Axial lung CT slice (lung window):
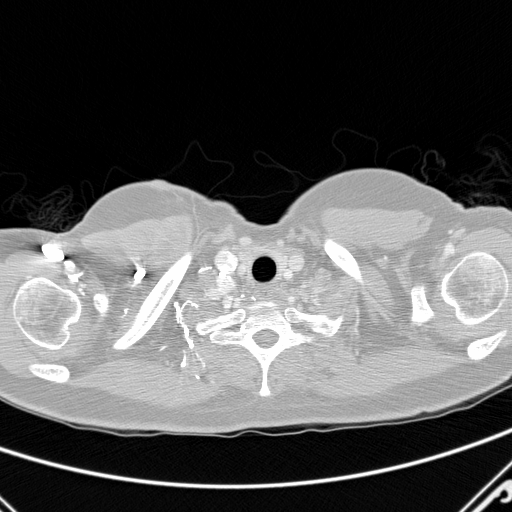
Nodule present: no